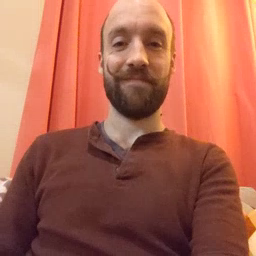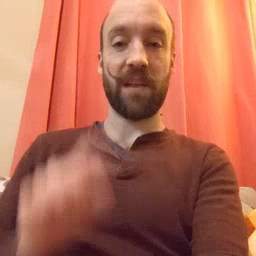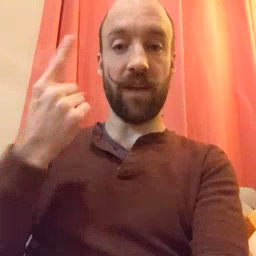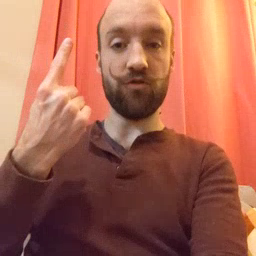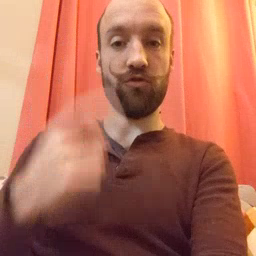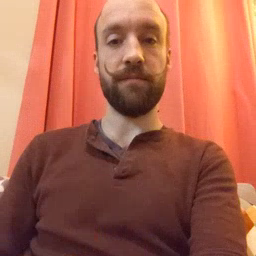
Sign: first